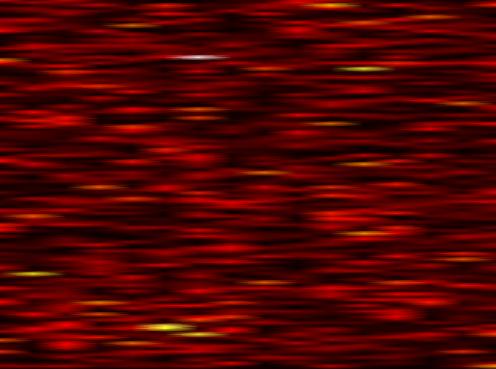
Label: WOLA